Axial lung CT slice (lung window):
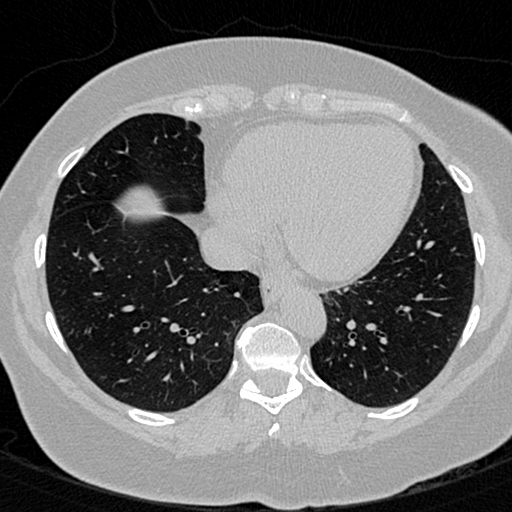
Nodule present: no